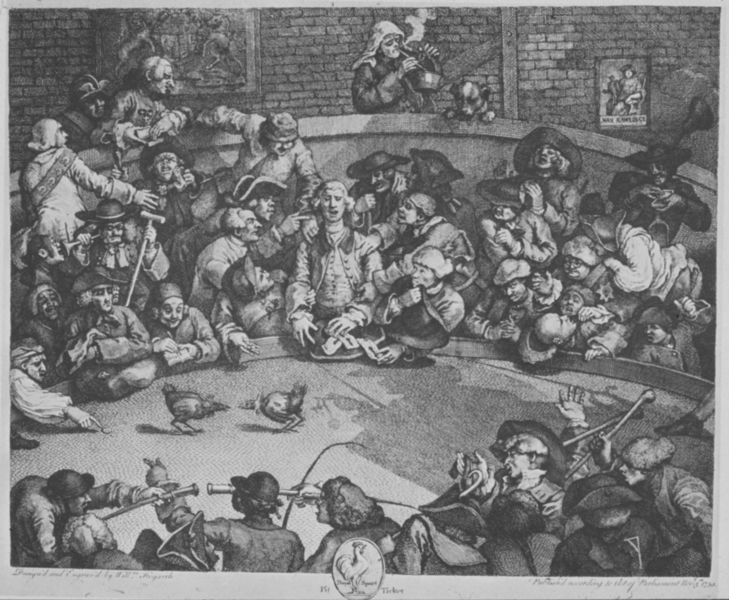
Titel: Hahnenkampf
Künstler: William Hogarth
Schlagwörter: hand, kampf, mann, schatten, weiß, menschen, bar, grau, hut, männer, schwarz, tier, tiere, hemd, kinder, stock, perücke, bilder, zuschauer, mauer, grafik, arena, untergrund, geld, druck, uniform, soldat, fernrohr, hahn, huhn, hühner, hähne, wetten, hahnenkampf